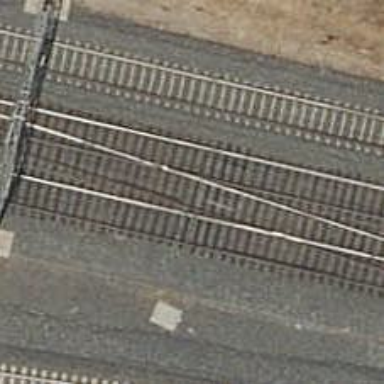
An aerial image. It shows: Railway with electrified contact lines.